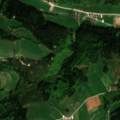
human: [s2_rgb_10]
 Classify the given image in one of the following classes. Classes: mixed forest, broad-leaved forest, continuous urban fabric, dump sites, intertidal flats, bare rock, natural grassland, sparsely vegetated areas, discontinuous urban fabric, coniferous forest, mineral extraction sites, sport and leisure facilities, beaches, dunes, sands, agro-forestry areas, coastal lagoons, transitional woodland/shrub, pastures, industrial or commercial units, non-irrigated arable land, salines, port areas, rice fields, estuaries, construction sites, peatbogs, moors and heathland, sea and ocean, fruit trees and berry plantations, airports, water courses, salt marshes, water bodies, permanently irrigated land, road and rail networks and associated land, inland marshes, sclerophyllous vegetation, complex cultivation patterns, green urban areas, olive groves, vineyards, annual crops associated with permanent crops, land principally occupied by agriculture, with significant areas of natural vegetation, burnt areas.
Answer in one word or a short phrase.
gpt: discontinuous urban fabric, pastures, complex cultivation patterns, land principally occupied by agriculture, with significant areas of natural vegetation, coniferous forest, mixed forest